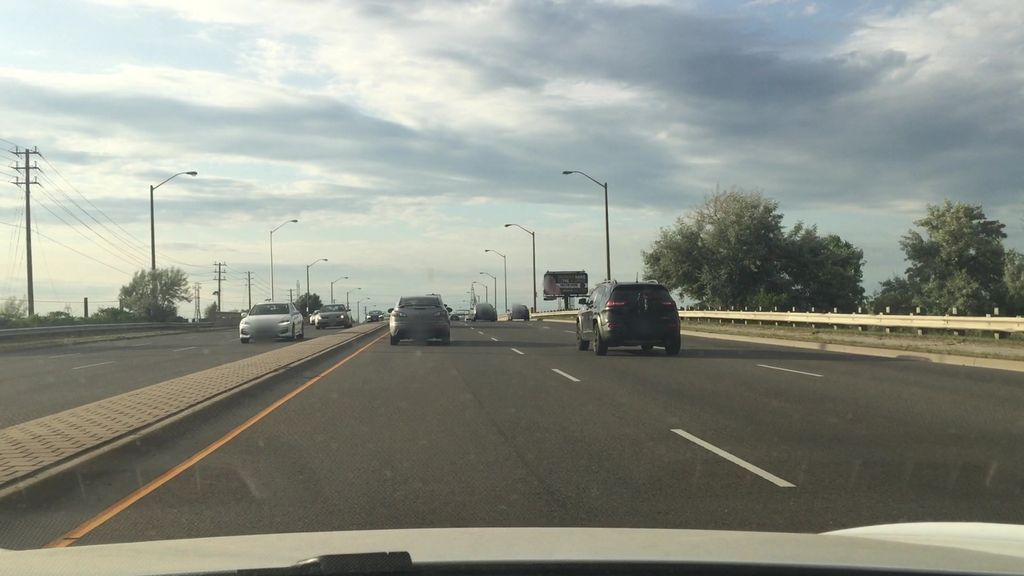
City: toronto